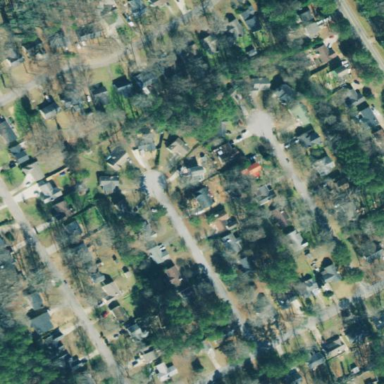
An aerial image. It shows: Residential area within neighborhood.